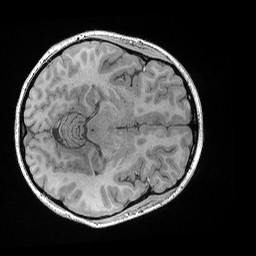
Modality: T1w
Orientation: axial
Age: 18
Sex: female
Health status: healthy
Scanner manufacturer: siemens
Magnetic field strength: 3 T
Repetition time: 0.02 s
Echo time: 0.00492 s